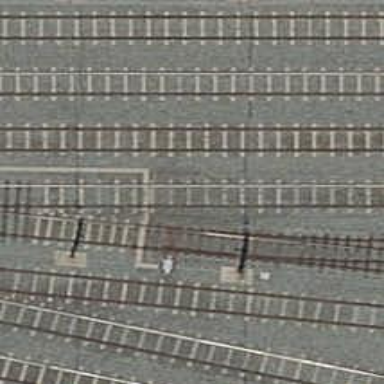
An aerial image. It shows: Railway switch.